Question: I have Google Analytics in my project which works fine. Once I move it to my pod file everything breaks.
In my pod:
'''
pod 'Google/Analytics', '~> 1.0.0'
pod 'Google-Mobile-Ads-SDK'
'''
The pod update log:
'''
Installing Google (1.0.7)
Using Google-Mobile-Ads-SDK (7.3.1)
Installing GoogleAnalytics (3.12.0)
Installing GoogleNetworkingUtilities (1.0.0)
Installing GoogleSymbolUtilities (1.0.0)
Installing GoogleUtilities (1.0.1)
'''
I get this error:
> ld: library not found for -liPhone-lib clang: error: linker command
failed with exit code 1 (use -v to see invocation)
I've noticed it breaks and spams the "library search paths" in the build settings.

I have Google ads SDK in my pod file and that has been working fine.
Anyone know what is wrong here? If it's a bug then whose fault it would be?
Updated to Cocoapods to 0.38.2, no change.
In my pod xcconfig file, the var "LIBRARY_SEARCH_PATHS" gets edited when I include Google Analytics and it removes "$(inherited)":
Example:
> LIBRARY_SEARCH_PATHS = "$(PODS_ROOT)/Google/Libraries"
"$(PODS_ROOT)/Google/Libraries"
"$(PODS_ROOT)/GoogleAnalytics/Libraries"
"$(PODS_ROOT)/GoogleNetworkingUtilities/Libraries"
"$(PODS_ROOT)/GoogleNetworkingUtilities/Libraries"
"$(PODS_ROOT)/GoogleSymbolUtilities/Libraries"
"$(PODS_ROOT)/GoogleUtilities/Libraries"
"$(PODS_ROOT)/GoogleUtilities/Libraries"
"$(PODS_ROOT)/GoogleUtilities/Libraries"
"$(PODS_ROOT)/GoogleUtilities/Libraries"
"$(PODS_ROOT)/GoogleUtilities/Libraries"
"$(PODS_ROOT)/GoogleUtilities/Libraries"
"$(PODS_ROOT)/GoogleUtilities/Libraries"
"$(PODS_ROOT)/GoogleUtilities/Libraries"
"$(PODS_ROOT)/GoogleUtilities/Libraries"
"$(PODS_ROOT)/GoogleUtilities/Libraries"
"$(PODS_ROOT)/GoogleUtilities/Libraries"
"$(PODS_ROOT)/GoogleUtilities/Libraries"
"$(PODS_ROOT)/GoogleUtilities/Libraries"
"$(PODS_ROOT)/GoogleUtilities/Libraries"
"$(PODS_ROOT)/GoogleUtilities/Libraries"
"$(PODS_ROOT)/GoogleUtilities/Libraries"
It looks to be a bug.
I have created a bug report here: <URL>
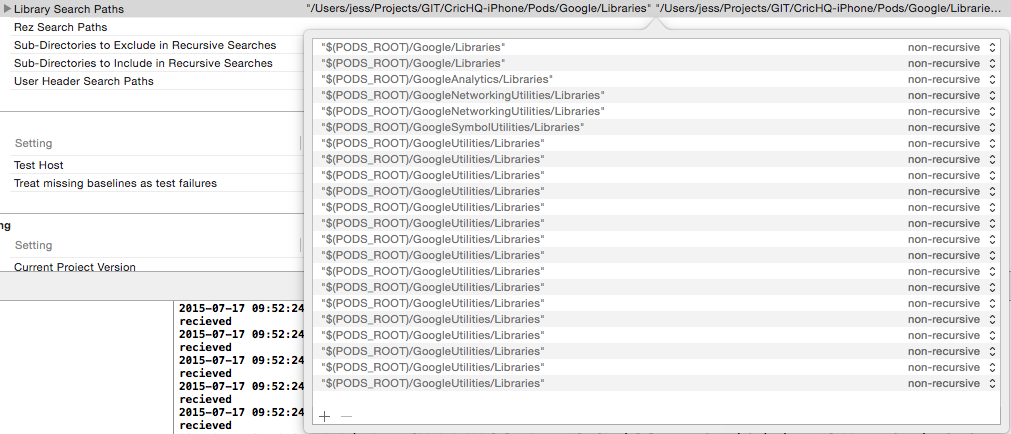
Answer: I have created a bug report here: <URL>
They agreed it was a bug so the best solution is to wait until it is fixed.
I believe I could hack to add "$(inherited)" to get it working but personally I'll pass on this.
Edit: Bug was fixed and released. No more problems.